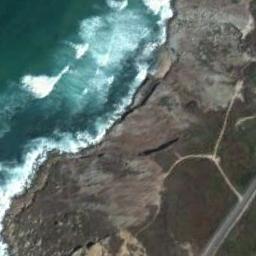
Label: beach